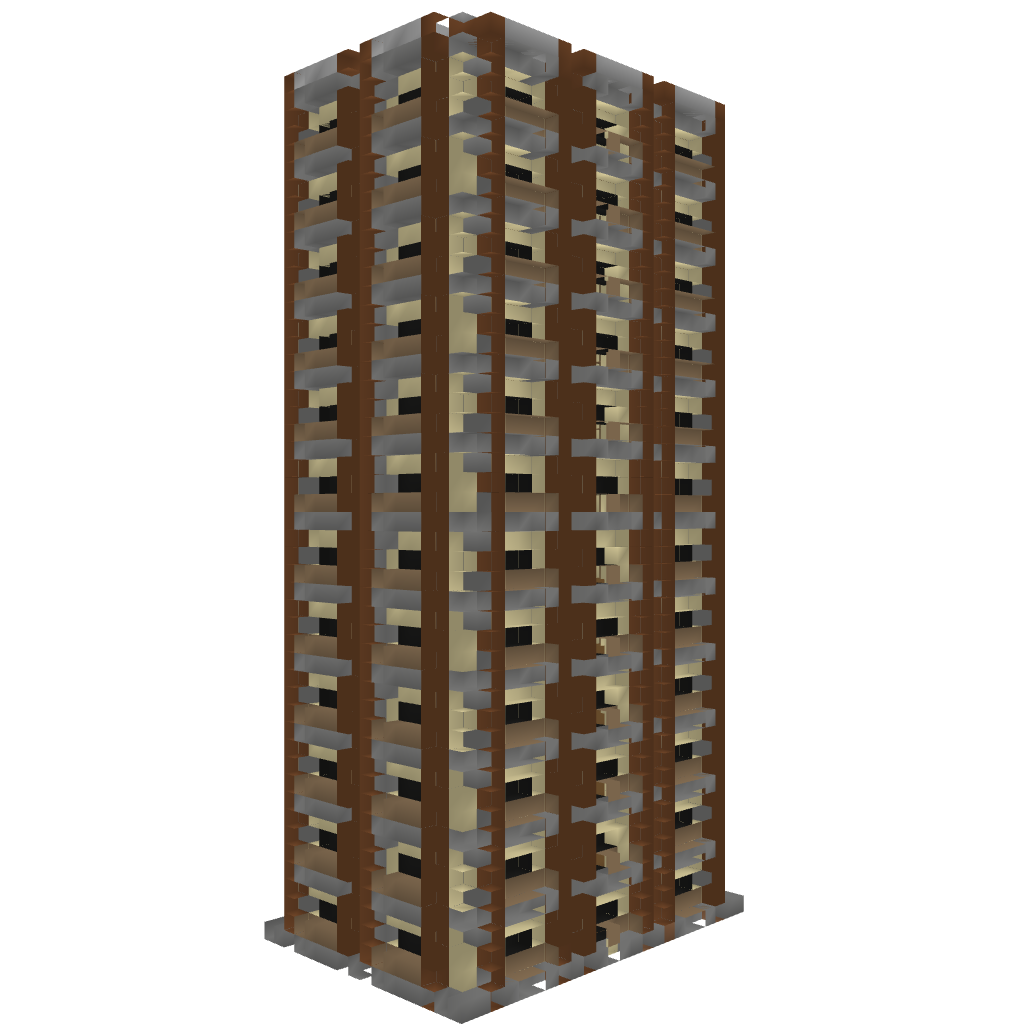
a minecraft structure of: Modern Skyscraper #1